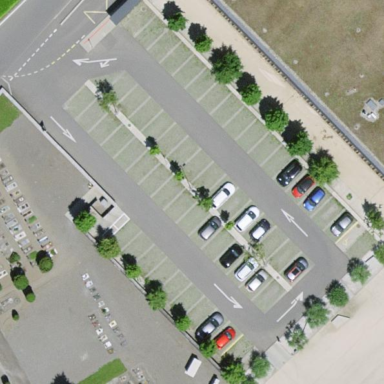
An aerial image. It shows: Parking area with surface.